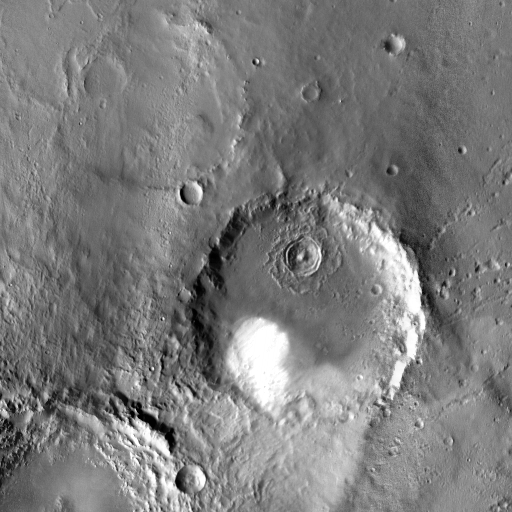
Crater classes present: Background, Other, Layered, Buried, Secondary